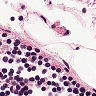
Metastatic tissue present: no